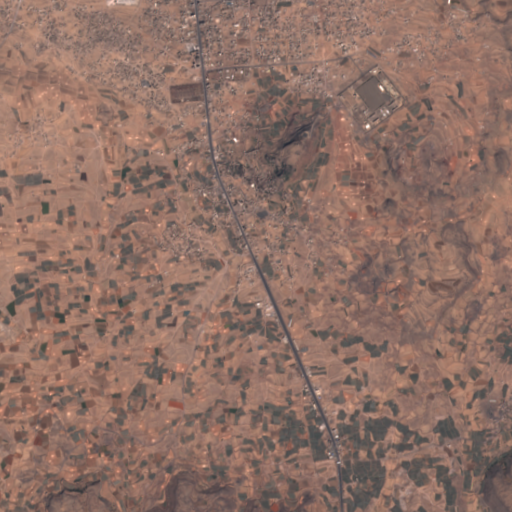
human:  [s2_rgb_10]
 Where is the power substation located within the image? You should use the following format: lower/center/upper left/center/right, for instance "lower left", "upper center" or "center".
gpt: The power substation is located in the upper center of the image.
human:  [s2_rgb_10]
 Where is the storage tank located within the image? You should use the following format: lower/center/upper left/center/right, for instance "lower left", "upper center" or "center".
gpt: The storage tank is located in the upper center of the image.
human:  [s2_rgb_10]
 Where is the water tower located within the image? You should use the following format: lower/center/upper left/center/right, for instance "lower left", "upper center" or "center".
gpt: The water tower is located in the upper center of the image.
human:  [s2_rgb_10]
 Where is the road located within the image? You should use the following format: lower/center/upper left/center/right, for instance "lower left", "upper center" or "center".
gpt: There is no road in the image.